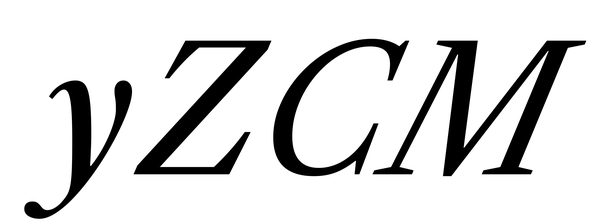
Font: LibreCaslonText-Italic_Italic